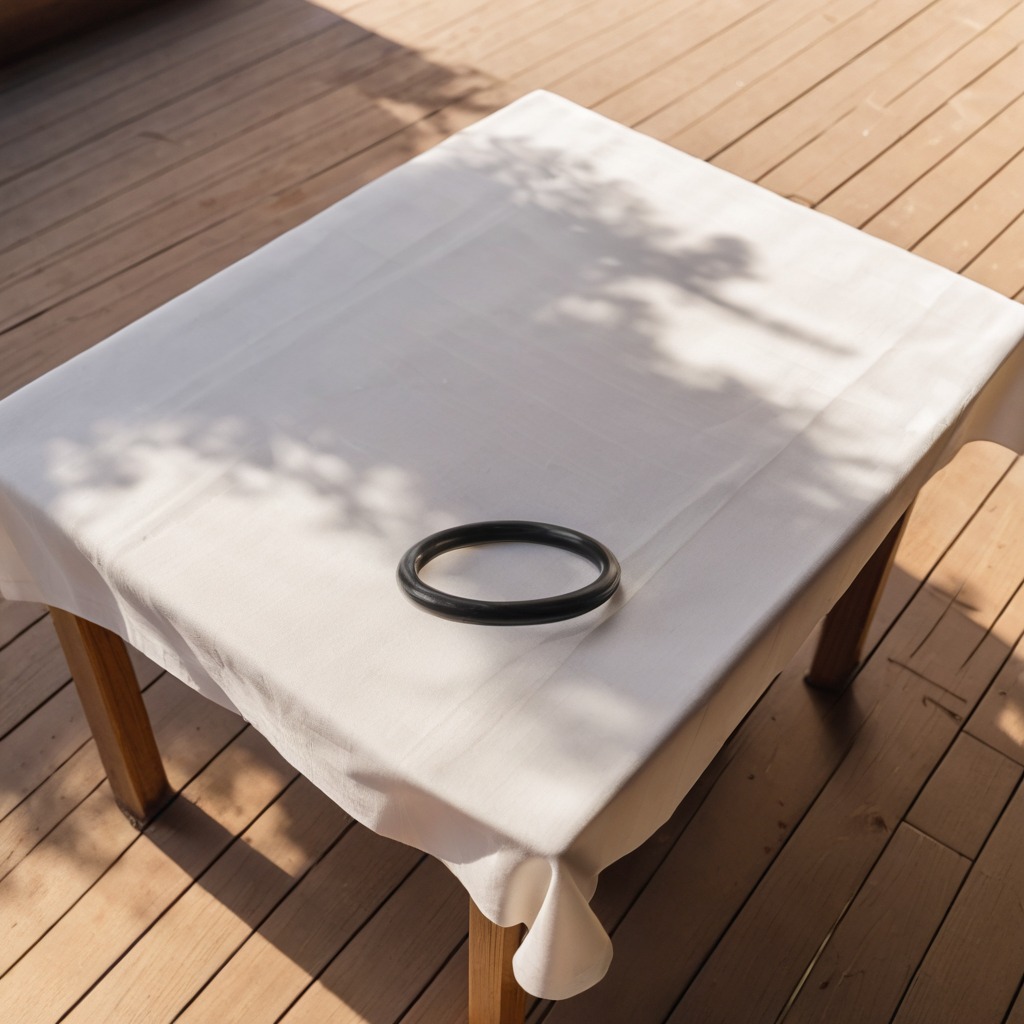
A rubber O-ring is lying on a wooden table.